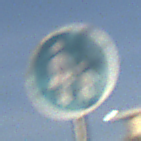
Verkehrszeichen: Gehweg
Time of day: SunriseSunset
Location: Outdoor (Suburban)
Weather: PartlyCloudy
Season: NotSpecified
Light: Natural